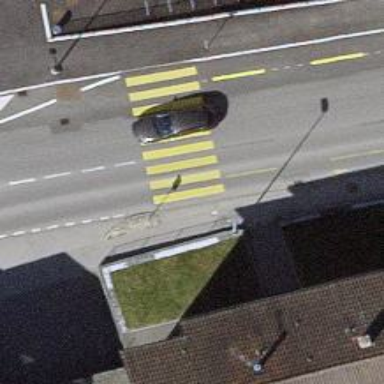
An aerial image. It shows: Marked crossing on the road.